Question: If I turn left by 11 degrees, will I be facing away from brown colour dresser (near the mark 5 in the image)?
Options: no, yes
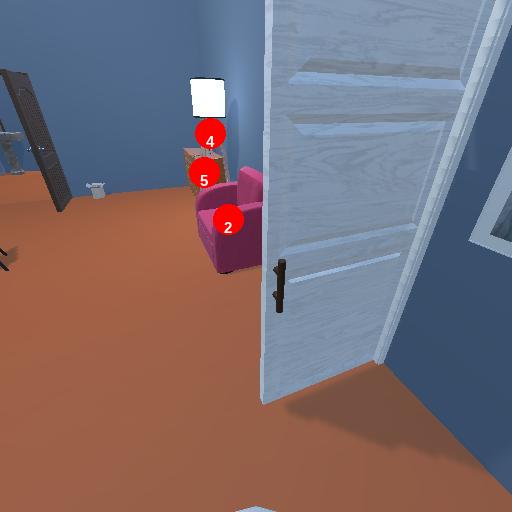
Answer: no